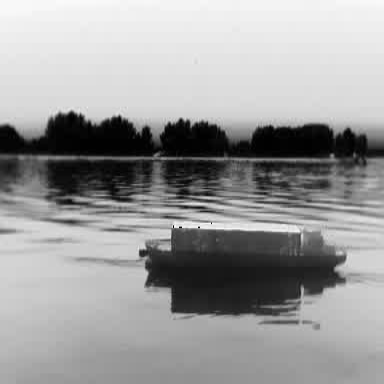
There is a fishing_boat in the infrared image.